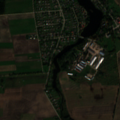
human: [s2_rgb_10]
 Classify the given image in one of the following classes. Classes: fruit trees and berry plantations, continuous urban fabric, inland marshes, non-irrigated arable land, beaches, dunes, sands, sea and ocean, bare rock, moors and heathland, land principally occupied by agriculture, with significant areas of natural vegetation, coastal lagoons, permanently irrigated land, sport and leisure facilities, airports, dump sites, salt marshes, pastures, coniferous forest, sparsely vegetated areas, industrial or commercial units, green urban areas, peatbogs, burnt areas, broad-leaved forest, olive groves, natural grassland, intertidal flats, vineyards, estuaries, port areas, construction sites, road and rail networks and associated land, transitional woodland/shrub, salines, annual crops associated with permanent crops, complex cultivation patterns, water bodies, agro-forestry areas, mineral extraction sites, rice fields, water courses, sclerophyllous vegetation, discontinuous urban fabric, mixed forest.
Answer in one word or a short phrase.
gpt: discontinuous urban fabric, non-irrigated arable land, pastures, complex cultivation patterns, land principally occupied by agriculture, with significant areas of natural vegetation, broad-leaved forest